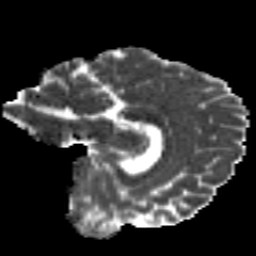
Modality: MD
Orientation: sagittal
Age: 25
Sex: male
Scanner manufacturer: siemens
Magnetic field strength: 3 T
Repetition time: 8.8 s
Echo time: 0.085 s